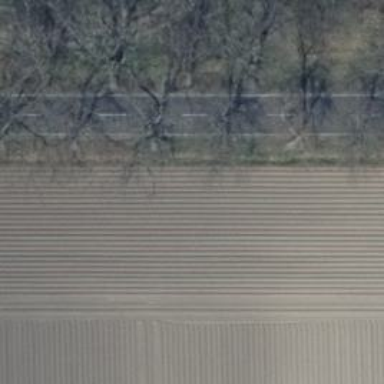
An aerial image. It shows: Row of deciduous broadleaved trees.